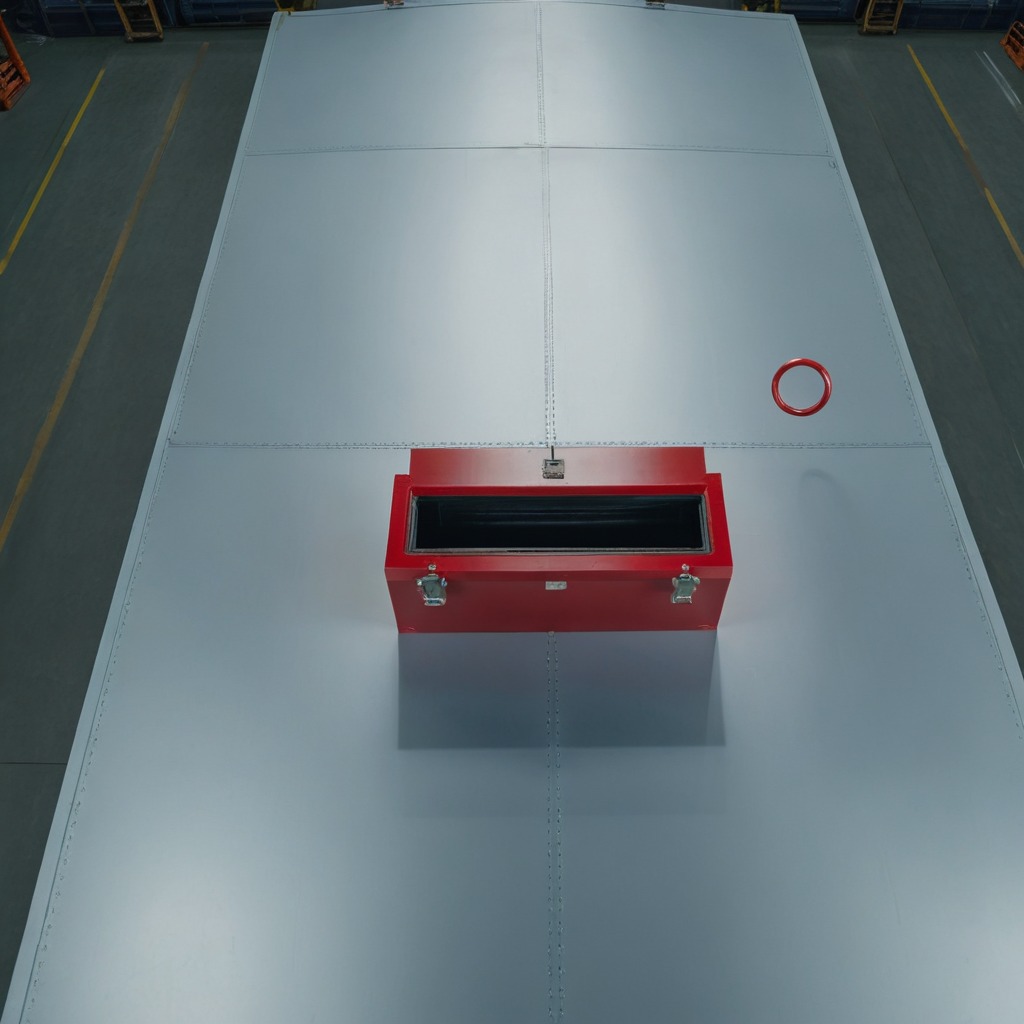
A rubber O-ring is lying on the toolbox surface.